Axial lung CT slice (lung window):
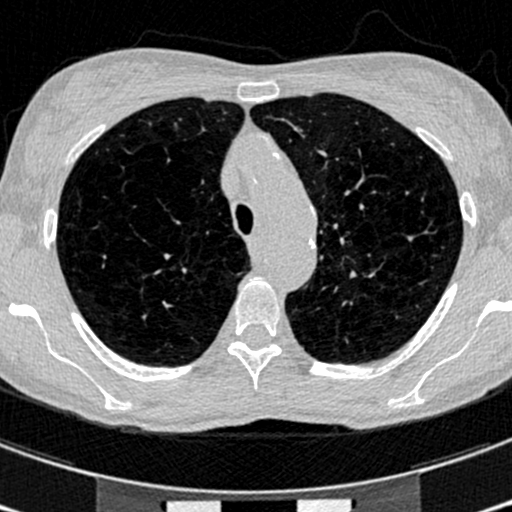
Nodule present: no